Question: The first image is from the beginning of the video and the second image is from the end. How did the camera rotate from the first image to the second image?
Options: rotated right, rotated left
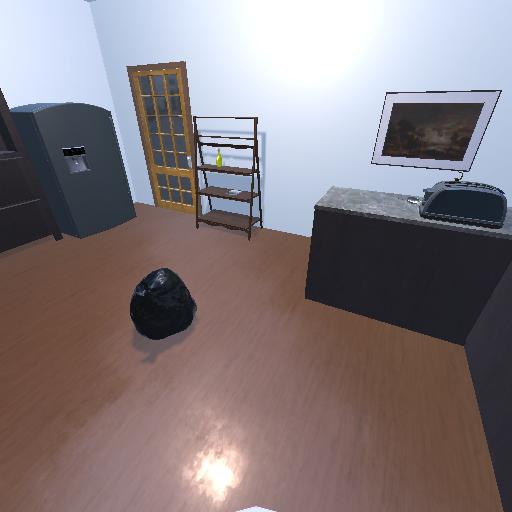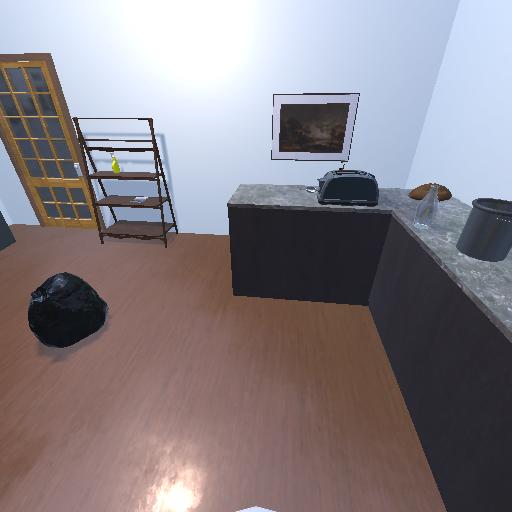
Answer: rotated right